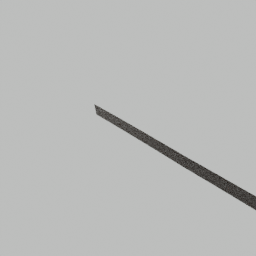
Label: architecture